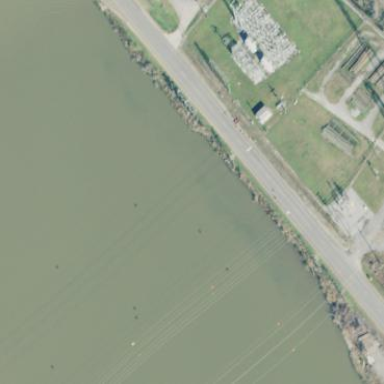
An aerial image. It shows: Distribution level power substation surrounded by fence.